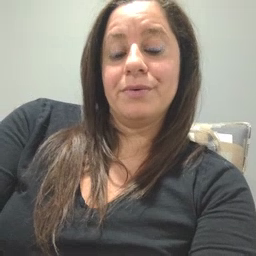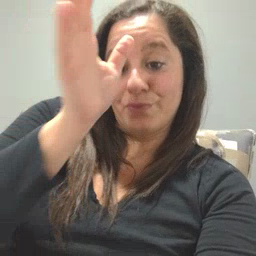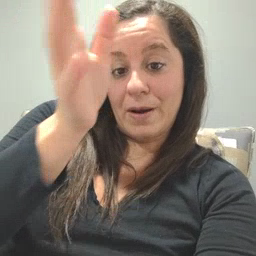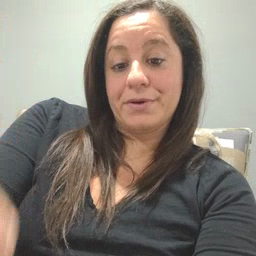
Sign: grandpa